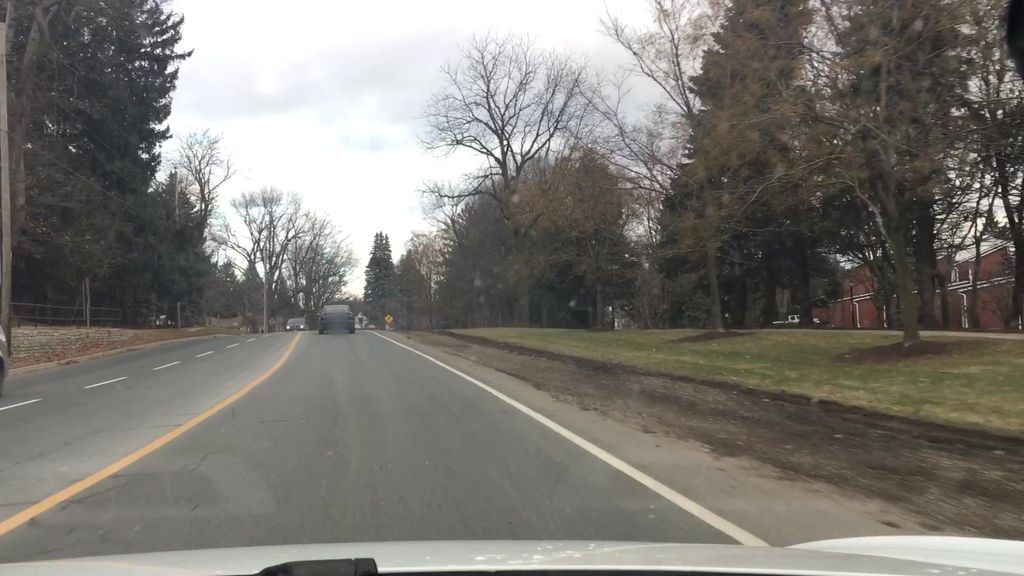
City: hamilton